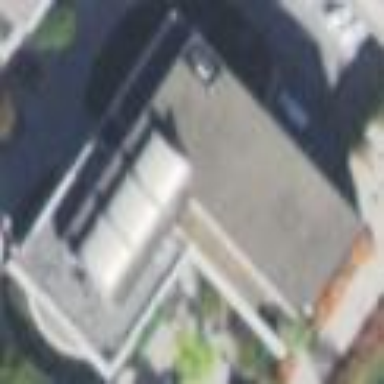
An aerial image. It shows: Building that serves as library.